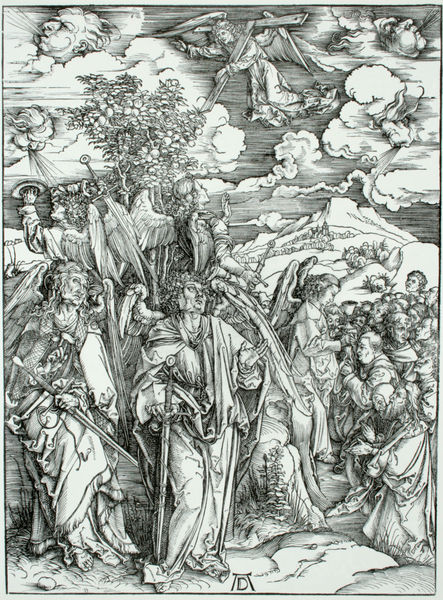
Titel: Apokalypse - Vier Engel, die Winde aufhaltend/Die Versiegelung der Auserwählten
Künstler: Albrecht Dürer
Institution: (Seriendruck)
Schlagwörter: baum, berg, blätter, dunkel, felsen, flügel, gott, himmel, kampf, mann, schatten, weiß, wolken, landschaft, menschen, stadt, äste, frau, grau, hell, licht, männer, nacht, schwarz, szene, zeichnung, blick, obst, wolke, leute, masse, menge, gesichter, bibel, falten, mensch, rahmen, stehen, tragen, signatur, hügel, wind, boden, gewand, kelch, stehend, gewänder, personen, pflanzen, renaissance, stock, engel, bewölkt, apfel, äpfel, holzschnitt, stab, backen, berge, fels, gebirge, dorf, grafik, graphik, schattierung, schattierungen, figuren, krieg, sturm, wehen, people, soldaten, thomas, faltenwurf, ad, oben, unten, birne, birnen, kreuz, flug, winde, schweben, druck, druckgraphik, schwarz weiss, hochdruck, initialen, monogramm, schraffur, holzstich, radierung, stich, noir, kupfer, illustration, schwert, schwerter, waffen, knien, waffe, erkenntnis, fliegend, holzdruck, reihe, acqua tinta, beten, gebet, menschenmenge, anfang, buchdruck, trost, serie, ende, jesus, apokalypse, christlich, hilfe, jüngstes gericht, leid, schmerz, teufel, wesen, knieend, vision, blanche, heiliger, heilige, dürer, zeichnun, kupferstich, gravure, jerusalem, geflügelt, obstbaum, erzengel, zitronen, blasen, personifizierung, bitten, schlachtfeld, michael, nürnberg, montagne, pusten, verteidigung, ikonographie, albrecht, albrecht dürer, war, anges, epee, gabriel, passion, kreutz, frührenaissance, durer, nimben, himmlisch, menschen figuren, sünder, croix, jüngster tag, dure, eolo, gewänmder, himmlische, holzshcnitt, raphael, schraffieren, seraphinen, tiefdruckverfahren, zaphiro, michel, wettergott, apparition, angel, kämpf, mercy, vier engel, god, michem, zum himmel blickend, ceil, od, sword, wings, zahlnerisch